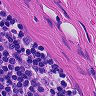
Metastatic tissue present: no